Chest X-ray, AP view. Patient: 20 years old, sex M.
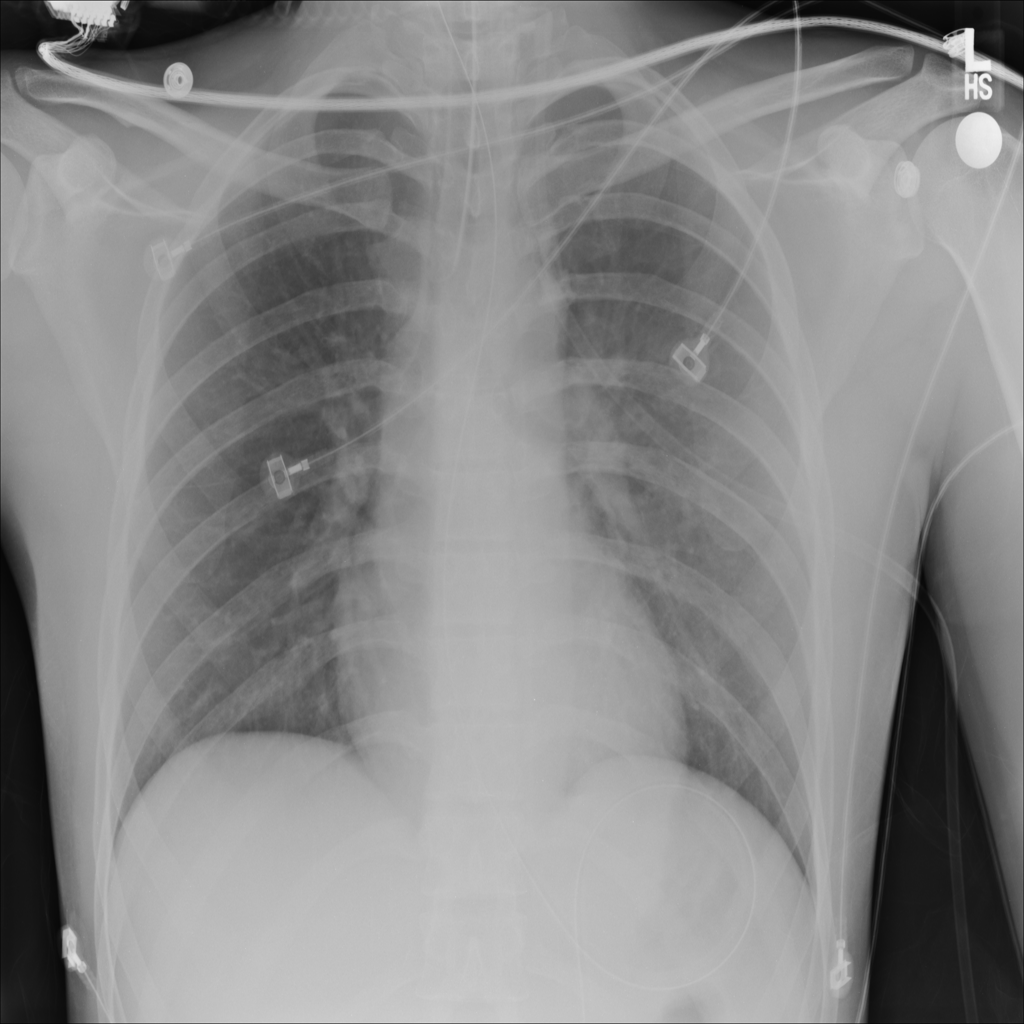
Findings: No Finding